Question: When I click the button to go to the next activity, my app crashes. I don't know if it's an issue with my Game class, Menu class, the game layout or the Manifest. I assume it's the manifest though.
I've tried tons of different ways to solve the problem. I changed the name of the intent in the manifest, I changed the way I call the activity in the java class...but nothing worked.
Can someone please help?
I think there's an issue with the way I'm declaring the activities in the manifest but I am not sure.
Here is the code:
Menu.java:
'''
package com.example.hello_world;
import android.app.Activity;
import android.content.Intent;
import android.os.Bundle;
import android.view.View;
import android.view.View.OnClickListener;
import android.widget.Button;
public class Menu extends Activity implements OnClickListener {
Button clickToStart;
@Override
protected void onCreate(Bundle savedInstanceState) {
super.onCreate(savedInstanceState);
setContentView(R.layout.menu_activity);
clickToStart = (Button) findViewById(R.id.click);
clickToStart.setOnClickListener(this);
}
@Override
public void onClick(View v) {
Intent openGame = new Intent(getApplicationContext(), Game.class);
startActivity(openGame);
}
}
'''
Game.java:
'''
package com.example.hello_world;
import android.app.Activity;
import android.os.Bundle;
public class Game extends Activity {
@Override
protected void onCreate(Bundle savedInstanceState) {
super.onCreate(savedInstanceState);
setContentView(R.layout.game_activity);
}
}
'''
Android Manifest:
'''
<?xml version="1.0" encoding="utf-8"?>
<manifest xmlns:android="http://schemas.android.com/apk/res/android"
package="com.example.hello_world"
android:versionCode="1"
android:versionName="1.0" >
<uses-sdk
android:minSdkVersion="8"
android:targetSdkVersion="21" />
<application
android:allowBackup="true"
android:icon="@drawable/ic_launcher"
android:label="@string/app_name"
android:theme="@style/AppTheme" >
<activity
android:name=".Menu"
android:label="@string/app_name" >
<intent-filter>
<action android:name="android.intent.action.MAIN" />
<category android:name="android.intent.category.LAUNCHER" />
</intent-filter>
</activity>
<activity
android:name=".Game"
android:label="@string/app_name"
android:screenOrientation="landscape">
<intent-filter>
<action android:name="com.example.hello_world.GAME" />
<category android:name="android.intent.category.DEFAULT" />
</intent-filter>
</activity>
</application>
'''
game layout:
'''
<?xml version="1.0" encoding="utf-8"?>
<RelativeLayout xmlns:android="http://schemas.android.com/apk/res/android"
xmlns:tools="http://schemas.android.com/tools"
android:layout_width="match_parent"
android:layout_height="match_parent"
tools:context=".Game" >
<Button
android:id="@+id/button1"
android:layout_width="@string/size"
android:layout_height="@string/size"
android:layout_alignParentLeft="true"
android:layout_alignParentTop="true"
android:layout_marginTop="18dp"
android:text="a" />
<Button
android:id="@+id/button2"
android:layout_width="@string/size"
android:layout_height="@string/size"
android:layout_alignBaseline="@+id/button1"
android:layout_alignBottom="@+id/button1"
android:layout_toRightOf="@+id/button1"
android:text="b" />
<Button
android:id="@+id/button4"
android:layout_width="@string/size"
android:layout_height="@string/size"
android:layout_alignBaseline="@+id/button3"
android:layout_alignBottom="@+id/button3"
android:layout_toRightOf="@+id/button3"
android:text="c" />
<Button
android:id="@+id/button5"
android:layout_width="@string/size"
android:layout_height="@string/size"
android:layout_alignBaseline="@+id/button4"
android:layout_alignBottom="@+id/button4"
android:layout_toRightOf="@+id/button4"
android:text="d" />
<Button
android:id="@+id/button6"
android:layout_width="@string/size"
android:layout_height="@string/size"
android:layout_alignParentLeft="true"
android:layout_alignRight="@+id/button1"
android:layout_below="@+id/button1"
android:text="e" />
<Button
android:id="@+id/button7"
android:layout_width="@string/size"
android:layout_height="@string/size"
android:layout_alignBaseline="@+id/button6"
android:layout_alignBottom="@+id/button6"
android:layout_alignRight="@+id/button2"
android:layout_toRightOf="@+id/button6"
android:text="f" />
<Button
android:id="@+id/button8"
android:layout_width="@string/size"
android:layout_height="@string/size"
android:layout_below="@+id/button2"
android:layout_toRightOf="@+id/button2"
android:text="g" />
<Button
android:id="@+id/button3"
android:layout_width="@string/size"
android:layout_height="@string/size"
android:layout_above="@+id/button7"
android:layout_toRightOf="@+id/button2"
android:text="h" />
<Button
android:id="@+id/button9"
android:layout_width="@string/size"
android:layout_height="@string/size"
android:layout_alignBaseline="@+id/button8"
android:layout_alignBottom="@+id/button8"
android:layout_toLeftOf="@+id/button5"
android:text="i" />
<Button
android:id="@+id/button10"
android:layout_width="@string/size"
android:layout_height="@string/size"
android:layout_below="@+id/button4"
android:layout_toRightOf="@+id/button4"
android:text="j" />
<Button
android:id="@+id/button11"
android:layout_width="@string/size"
android:layout_height="@string/size"
android:layout_alignParentLeft="true"
android:layout_alignRight="@+id/button6"
android:layout_below="@+id/button6"
android:text="k" />
<Button
android:id="@+id/button13"
android:layout_width="@string/size"
android:layout_height="@string/size"
android:layout_alignLeft="@+id/button8"
android:layout_below="@+id/button8"
android:text="l" />
<Button
android:id="@+id/button14"
android:layout_width="@string/size"
android:layout_height="@string/size"
android:layout_alignBaseline="@+id/button12"
android:layout_alignBottom="@+id/button12"
android:layout_toRightOf="@+id/button13"
android:text="m" />
<Button
android:id="@+id/button16"
android:layout_width="@string/size"
android:layout_height="@string/size"
android:layout_alignParentLeft="true"
android:layout_alignRight="@+id/button21"
android:layout_below="@+id/button12"
android:text="n" />
<Button
android:id="@+id/button17"
android:layout_width="@string/size"
android:layout_height="@string/size"
android:layout_below="@+id/button12"
android:layout_toLeftOf="@+id/button18"
android:layout_toRightOf="@+id/button16"
android:text="o" />
<Button
android:id="@+id/button19"
android:layout_width="@string/size"
android:layout_height="@string/size"
android:layout_alignBaseline="@+id/button18"
android:layout_alignBottom="@+id/button18"
android:layout_toLeftOf="@+id/button15"
android:text="p" />
<Button
android:id="@+id/button20"
android:layout_width="@string/size"
android:layout_height="@string/size"
android:layout_alignBaseline="@+id/button17"
android:layout_alignBottom="@+id/button17"
android:layout_alignLeft="@+id/button10"
android:text="q" />
<Button
android:id="@+id/button18"
android:layout_width="@string/size"
android:layout_height="@string/size"
android:layout_below="@+id/button14"
android:layout_toLeftOf="@+id/button14"
android:text="r" />
<Button
android:id="@+id/button15"
android:layout_width="@string/size"
android:layout_height="@string/size"
android:layout_alignLeft="@+id/button10"
android:layout_below="@+id/button10"
android:text="t" />
<Button
android:id="@+id/button21"
android:layout_width="@string/size"
android:layout_height="@string/size"
android:layout_alignParentLeft="true"
android:layout_alignRight="@+id/button6"
android:layout_below="@+id/button16"
android:text="u" />
<Button
android:id="@+id/button22"
android:layout_width="@string/size"
android:layout_height="@string/size"
android:layout_alignBaseline="@+id/button21"
android:layout_alignBottom="@+id/button21"
android:layout_alignLeft="@+id/button17"
android:layout_alignRight="@+id/button17"
android:text="v" />
<Button
android:id="@+id/button23"
android:layout_width="@string/size"
android:layout_height="@string/size"
android:layout_alignBaseline="@+id/button22"
android:layout_alignBottom="@+id/button22"
android:layout_alignLeft="@+id/button18"
android:text="w" />
<Button
android:id="@+id/button24"
android:layout_width="@string/size"
android:layout_height="@string/size"
android:layout_alignBaseline="@+id/button23"
android:layout_alignBottom="@+id/button23"
android:layout_toRightOf="@+id/button23"
android:text="x" />
<Button
android:id="@+id/button25"
android:layout_width="@string/size"
android:layout_height="@string/size"
android:layout_alignBaseline="@+id/button24"
android:layout_alignBottom="@+id/button24"
android:layout_alignLeft="@+id/button20"
android:text="y" />
<Button
android:id="@+id/button12"
android:layout_width="@string/size"
android:layout_height="@string/size"
android:layout_alignRight="@+id/button7"
android:layout_below="@+id/button6"
android:layout_toRightOf="@+id/button6"
android:text="s" />
'''
Error Log:

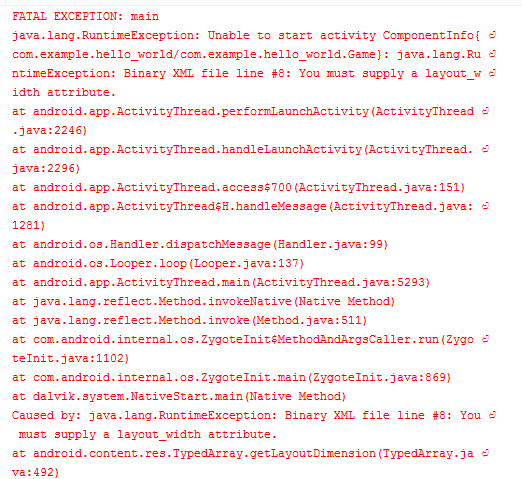
Answer: You currently have all the layout dimensions for your buttons set to String references. Layout dimensions need to be integers - you can store these in 'dimens.xml' like so:
'''
<dimen name="size">16dp</dimen> <!-- change size to what you need -->
'''
Then, use 'layout_width="@dimen/size"' for your views (and 'layout_height' as well).